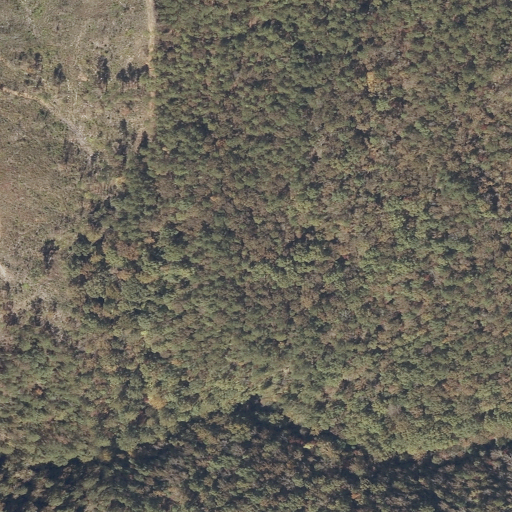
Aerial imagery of island in Alabama named Big Rock containing deciduous forest, grassland, mixed forest, and evergreen forest